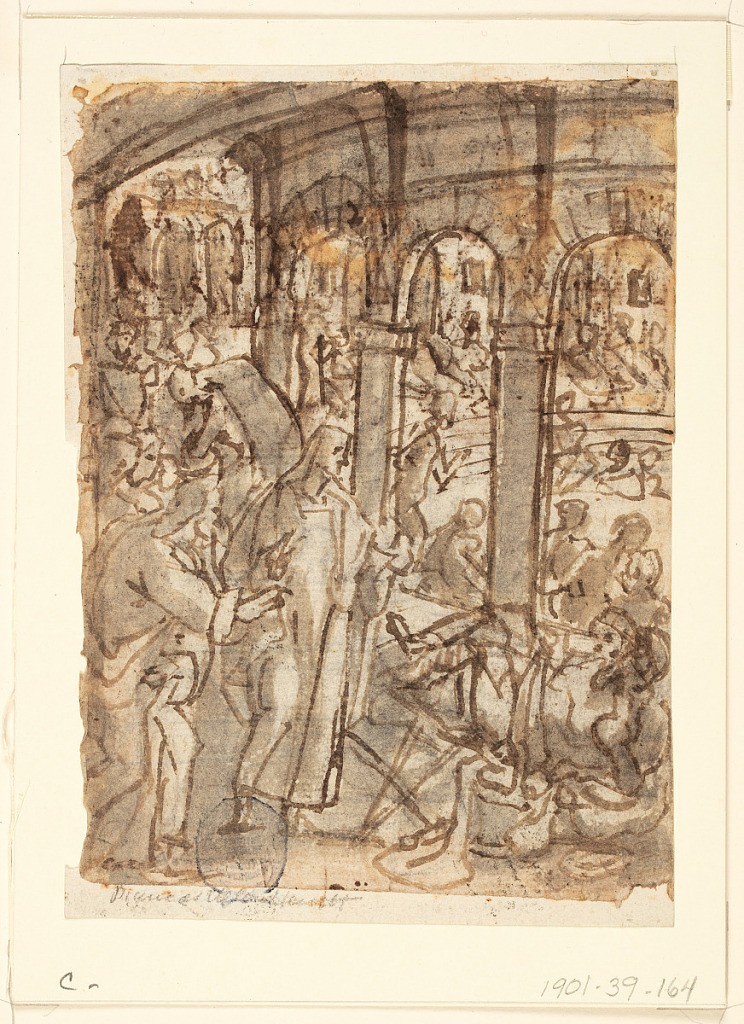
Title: Christ Healing Paralytics near the Pool of Bethesda
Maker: Jan van der Straet, called Stradanus, Flemish, 1523–1605
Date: ca. 1580–1605
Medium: Recto: pen and brown ink, brush and black washes over black chalk on laid paper Verso: pen and brown ink, brush and brown wash over black chalk on laid paper
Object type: Drawing
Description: Recto: Many people sit in rows within a circular, arcaded area and a narrow surrounding aisle. In the left foreground, Christ approaches a recumbent figure. 
Verso, above: In a landscape, a statue of Mercury appears at center, with pilgrims surrounding. 
Verso, below: View of an open doorway with two figures, each carrying a pilgrim's bindle, one moving away from the door.